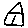
Label: house